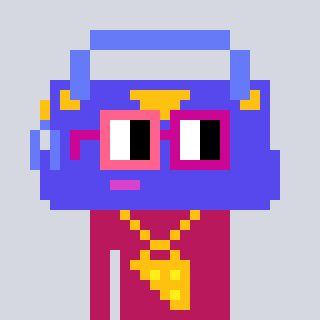
a pixel art character with square pink and red glasses, a bag-shaped head and a darkpink-colored body on a cool background